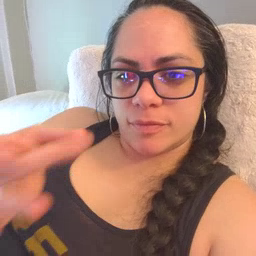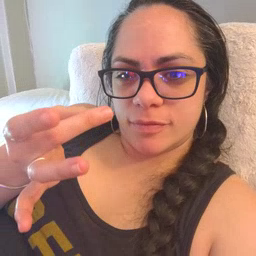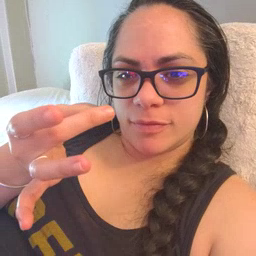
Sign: sticky